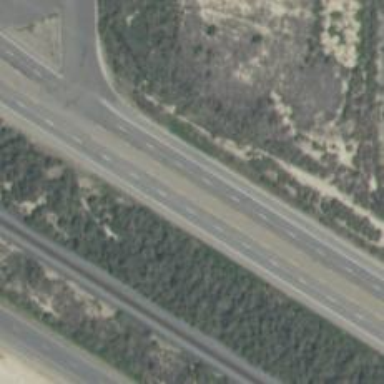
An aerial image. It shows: Asphalt trunk highway with grade 1 track type. It is expressway.